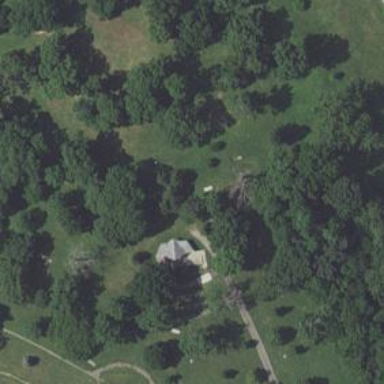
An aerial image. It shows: Disc golf hole.